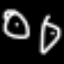
Label: squiggle